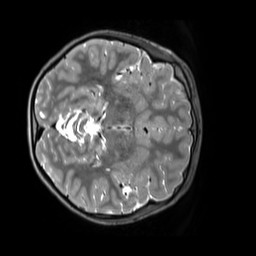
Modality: T2w
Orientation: axial
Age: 10
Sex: male
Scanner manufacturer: siemens
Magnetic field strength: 3 T
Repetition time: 3.2 s
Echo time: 0.408 s